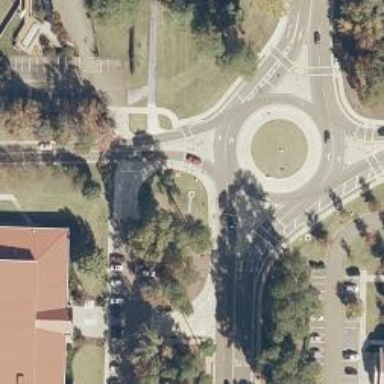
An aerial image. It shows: Tertiary road leading to roundabout junction.